Question: I'm using the CSS below, to apply the underline in the attached image.
I was hoping someone could help me bring this home with some code to apply the dashed version.
'''
.gradient-underline {
padding-bottom: 4px;
position: relative;
}
.gradient-underline::after {
background: linear-gradient(300deg, rgba(104, 85, 211, 0.9) 0%, rgba(168, 85, 246, 0.9) 100%);
content: "";
position: absolute;
bottom: 0;
left: 0;
height: 1px;
width: 100%;
}
'''

Thank you,
Ryan
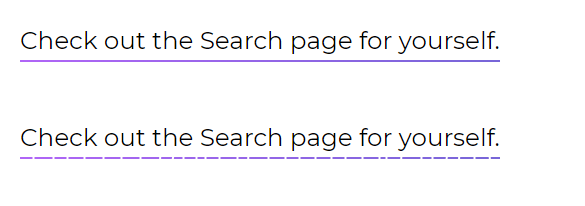
Answer: You need to consider mask in this case:
'''
.gradient-underline {
padding-bottom: 4px;
position: relative;
display:table;
margin:auto;
font-size:35px;
}
.gradient-underline::after {
background: linear-gradient(300deg, rgba(104, 85, 211, 0.9) 0%, red 100%);
content: "";
position: absolute;
bottom: 0;
left: 0;
height: 2px;
width: 100%;
/* we show from 0 to 7px then a gap until 9px (2px gap)*/
-webkit-mask:repeating-linear-gradient(to right,#fff 0 7px,transparent 0 9px);
mask:repeating-linear-gradient(to right,#fff 0 7px,transparent 0 9px);
}
'''
'''
<h1 class="gradient-underline"> a long title here</h1>
'''